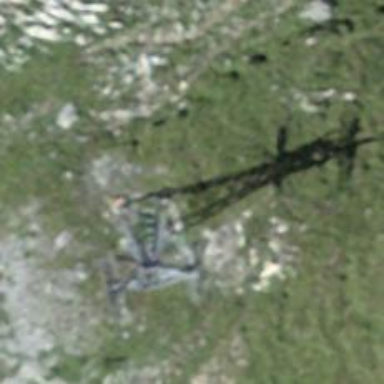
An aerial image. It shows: Pylon used for aerialway.